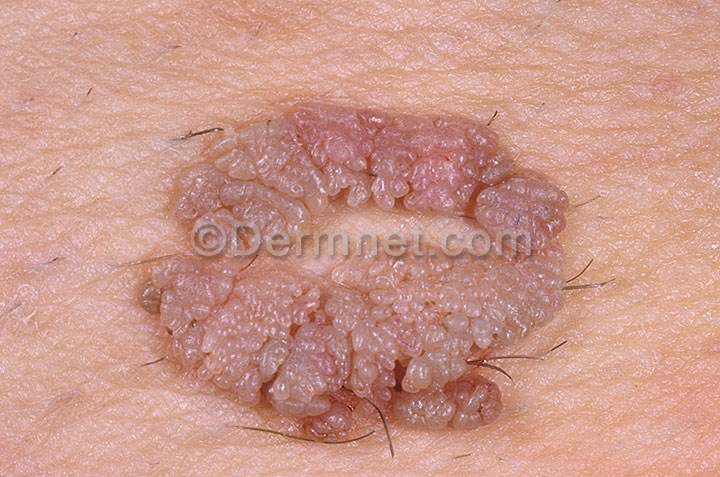
Disease: Warts Molluscum and other Viral Infections